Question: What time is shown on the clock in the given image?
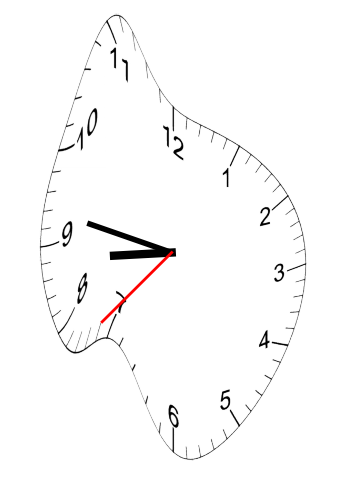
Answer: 08:46:37